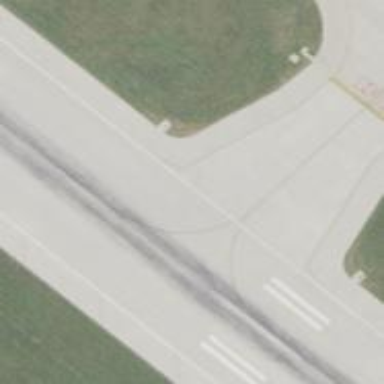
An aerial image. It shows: Image of taxiway at airport.